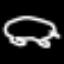
Label: frog